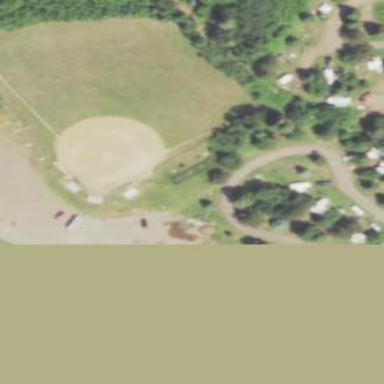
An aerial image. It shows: Baseball pitch for leisure and sports activities.